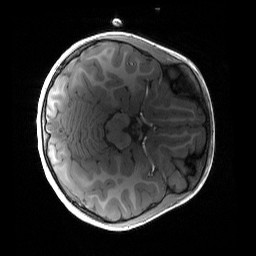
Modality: T1w
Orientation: axial
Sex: female
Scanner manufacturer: siemens
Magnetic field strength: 3 T
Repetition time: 1.9 s
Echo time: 0.00243 s